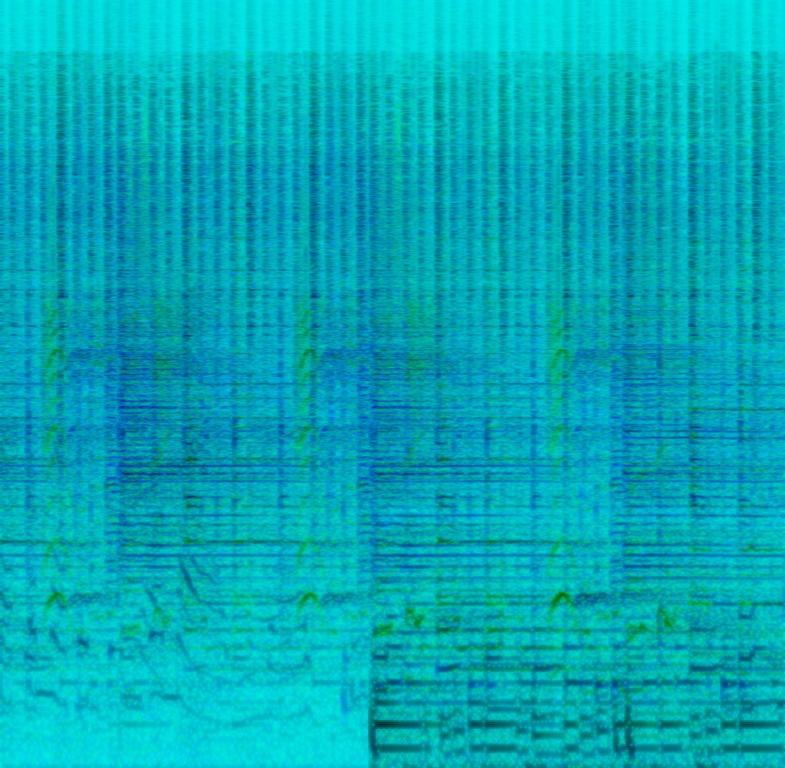
The song feels funky and soulful. There's a rumbling funky bassline, and an electric guitar playing intermittent licks. The drumming sticks on the hi-hats for the feeling of a build-up;. The female vocalist has a powerful, soulful voice.